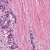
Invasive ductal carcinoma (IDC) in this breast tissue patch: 1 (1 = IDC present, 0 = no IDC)